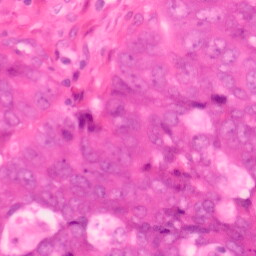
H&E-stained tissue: Colon